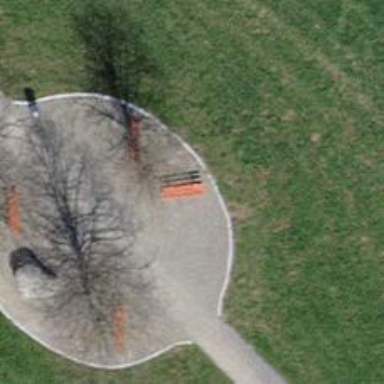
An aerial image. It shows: Red bench.